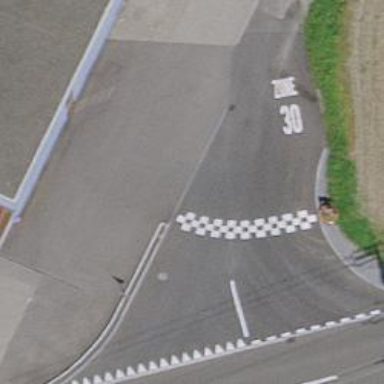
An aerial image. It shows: Bump for traffic calming.